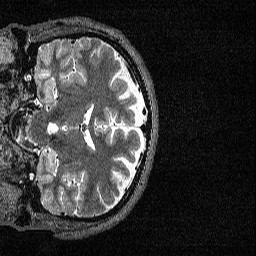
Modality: T2w
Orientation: coronal
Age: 41
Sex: male
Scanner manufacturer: siemens
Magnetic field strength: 3 T
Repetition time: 3.2 s
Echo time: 0.564 s